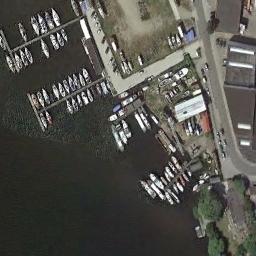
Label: harbor